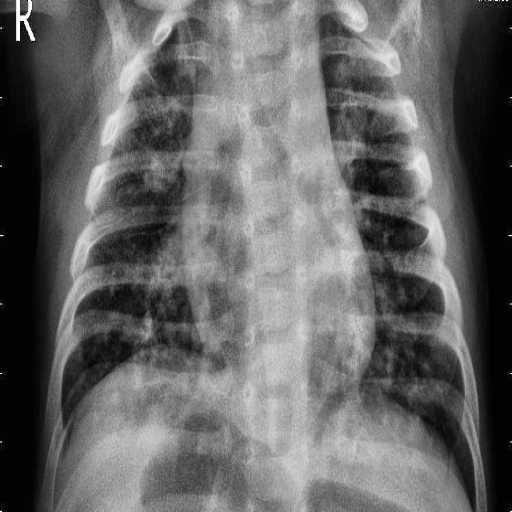
Finding: PNEUMONIA